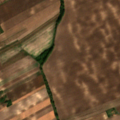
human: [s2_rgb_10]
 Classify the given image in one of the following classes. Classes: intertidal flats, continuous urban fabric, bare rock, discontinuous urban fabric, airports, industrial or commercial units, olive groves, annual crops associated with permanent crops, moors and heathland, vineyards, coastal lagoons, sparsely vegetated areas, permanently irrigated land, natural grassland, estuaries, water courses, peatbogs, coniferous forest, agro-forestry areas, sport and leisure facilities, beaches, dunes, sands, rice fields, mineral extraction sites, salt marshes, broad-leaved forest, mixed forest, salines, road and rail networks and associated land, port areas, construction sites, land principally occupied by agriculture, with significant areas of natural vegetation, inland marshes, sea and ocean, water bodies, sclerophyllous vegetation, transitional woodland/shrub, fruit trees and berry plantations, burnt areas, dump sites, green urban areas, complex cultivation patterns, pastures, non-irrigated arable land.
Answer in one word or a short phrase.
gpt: non-irrigated arable land